Field crop: maize
Growth stage: 2
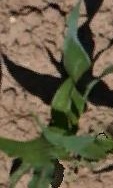
Species: maize